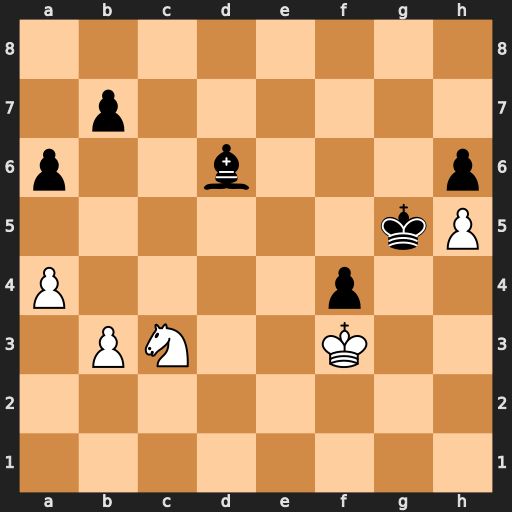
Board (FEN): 8/1p6/p2b3p/6kP/P4p2/1PN2K2/8/8
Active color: w
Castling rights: -
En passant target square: -
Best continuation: Ne4+ Kxh5 Nxd6